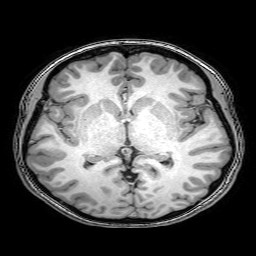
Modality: T1w
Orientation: coronal
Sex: female
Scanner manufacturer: philips
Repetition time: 0.008201 s
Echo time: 0.00376 s